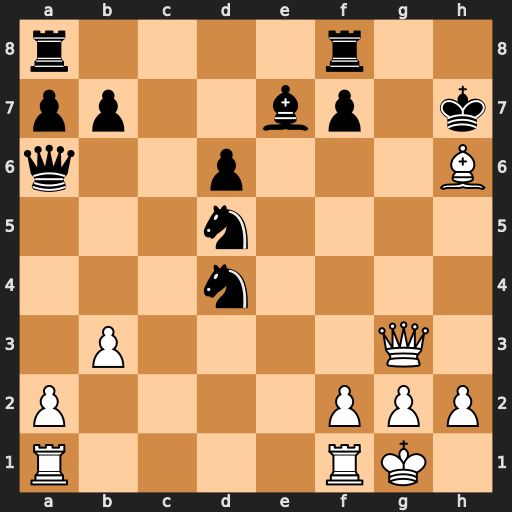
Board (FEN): r4r2/pp2bp1k/q2p3B/3n4/3n4/1P4Q1/P4PPP/R4RK1
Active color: w
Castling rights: -
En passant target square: -
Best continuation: Qg7#